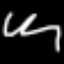
Label: squiggle